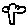
Label: tree